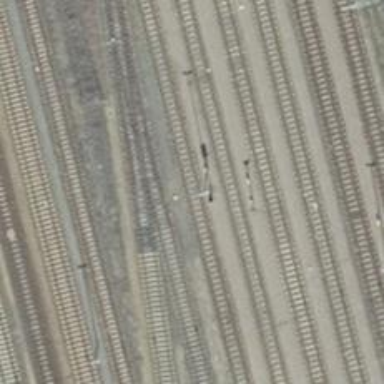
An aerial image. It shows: Railway signal.